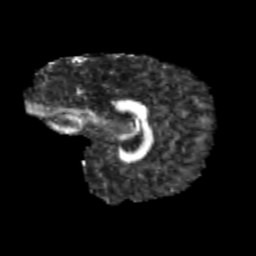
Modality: FA
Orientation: sagittal
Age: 14
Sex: female
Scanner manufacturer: siemens
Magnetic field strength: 3 T
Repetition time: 3.8 s
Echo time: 0.07 s